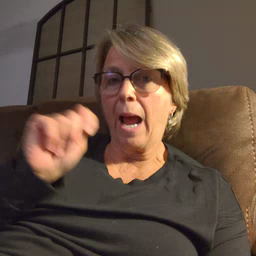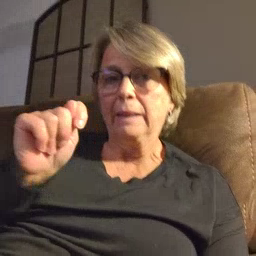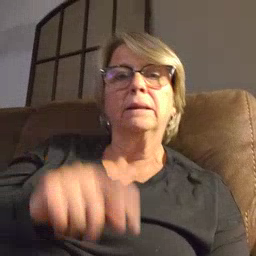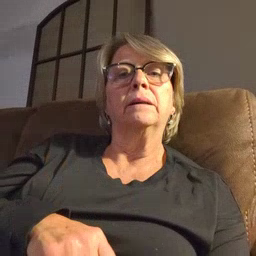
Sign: potty